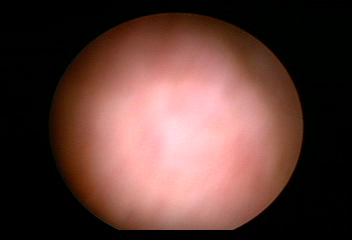
Modality: WLC
Class: Normal mucosa
Bladder cancer association: No